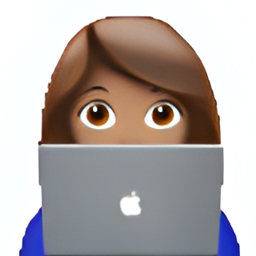
Name: female technologist type 4
Emoji: 👩🏽‍💻
Group: People & Body
Sub-group: person-role